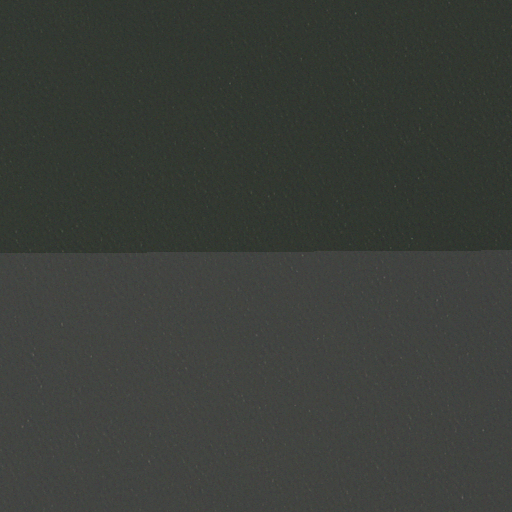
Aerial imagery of island in North Carolina named Fulker Island (historical) containing only open water